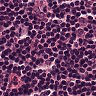
Metastatic tissue present: no